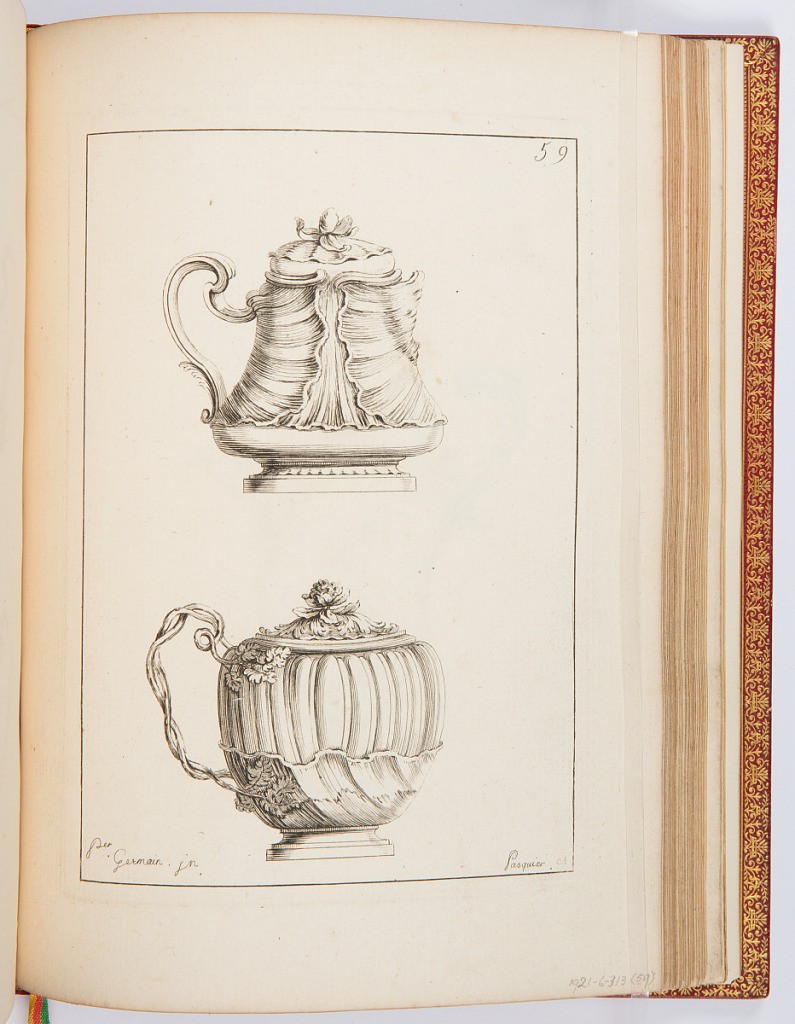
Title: Moutardiers
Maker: Pierre Germain, French, 1703 - 1783
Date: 1748
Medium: Etching on laid paper
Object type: Print
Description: Designs for two mustard pots decorated with ornament motifs including scrolls, scalloping, and branches. The plate is signed and numbered.